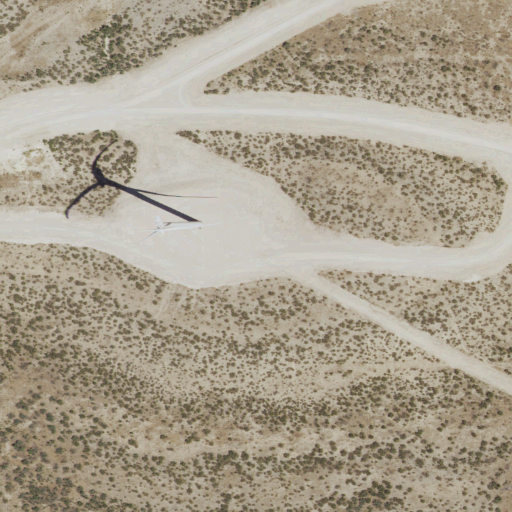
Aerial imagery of mountain in Texas named Noelke Hill containing shrub, barren land, open development, medium intensity development, and low intensity development